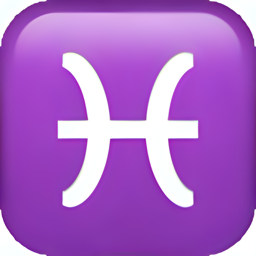
Name: pisces
Emoji: ♓
Group: Symbols
Sub-group: zodiac